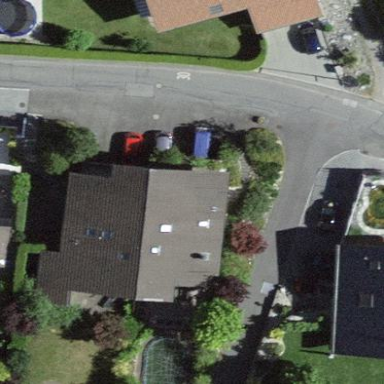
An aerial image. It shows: Residential building.